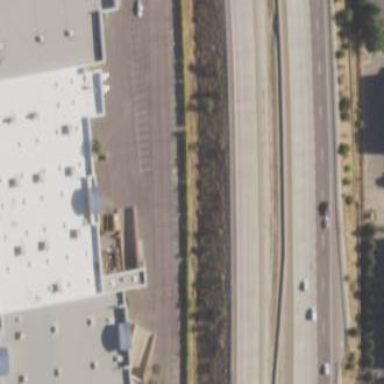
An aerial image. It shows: Commercial building.